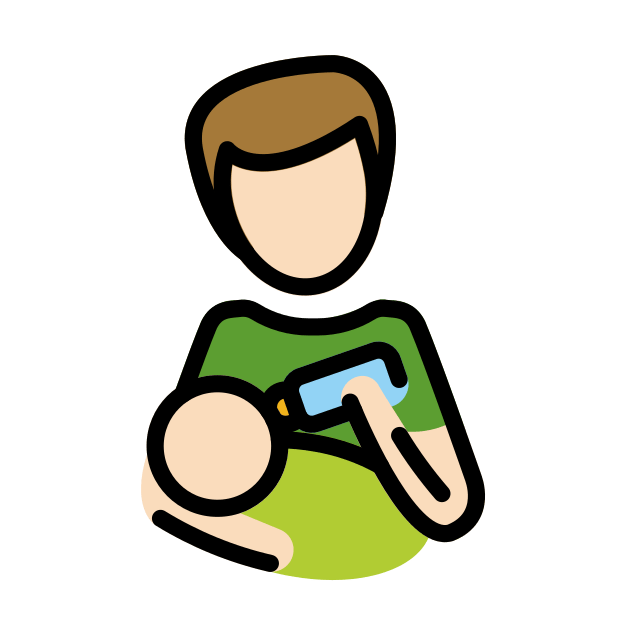
man feeding baby: light skin tone